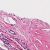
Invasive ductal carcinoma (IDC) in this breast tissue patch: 0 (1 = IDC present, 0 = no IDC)